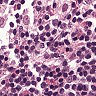
Metastatic tissue present: no